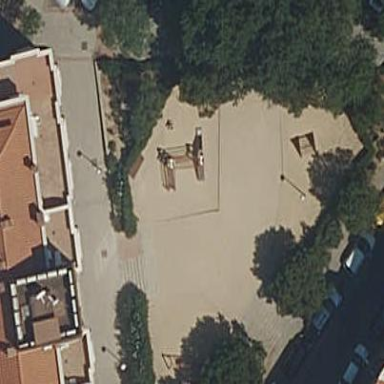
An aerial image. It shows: Playground area for leisure activities on the land.